Question: I have 2 table : Singer and Song like this

I need to retrieve songs from 1 singer, or just retrieve a song by it id , I use this:
'''
db.Songs.Find(id); // get song by its ID
db.Songs.Where(x => x.SingerID == id); // get all songs by singer's ID
'''
and it return that song
'''
$id: "2",
Id: 1,
NAME: "....",
IMAGE: ".....jpg",
URL: ".....mp3",
SingerID: 1
'''
but I want to hide the SingerID, instead I want to return a "SingerName" column. I've used this:
'''
db.Songs.Where(x => x.SingerID == id).Select(song => new { song, song.Singer.NAME });
'''
but the result became:
'''
song: {
$id: "2",
Id: 1,
NAME: "....",
IMAGE: ".....jpg",
URL: ".....mp3",
SingerID: 1
}
NAME: "SingerName"
'''
So how can I get the result like this - all properties are equal (hide the SingerID and replace by SingerName):
'''
$id: "2",
Id: 1,
NAME: "....",
IMAGE: ".....jpg",
URL: ".....mp3",
SingerName: "SingerName etc"
'''
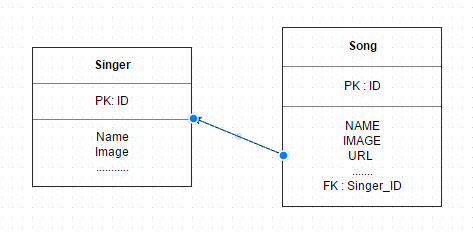
Answer: '''
db.Songs.Where(x => x.SingerID == id).Select(song => new { song.Name, song.Image, etc... , SingerName = song.Singer.NAME });
'''